Question: What is the number of red dots?
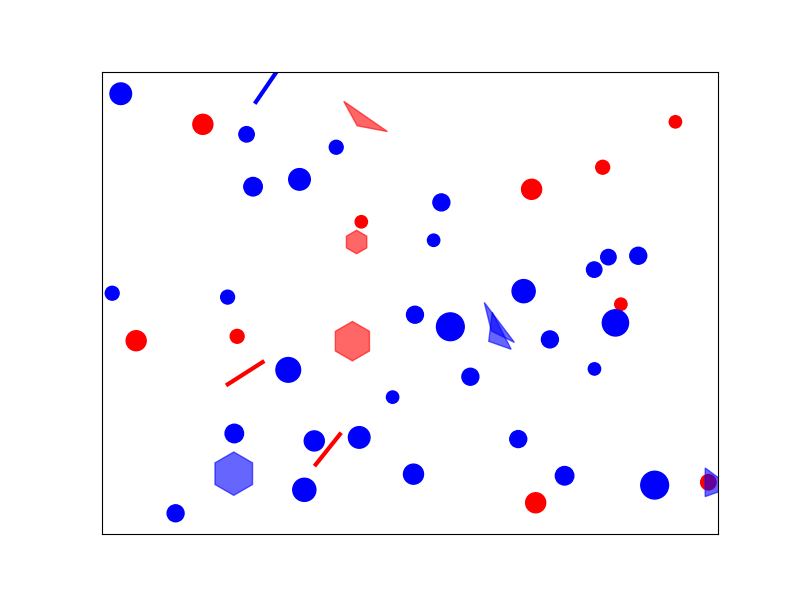
Answer: 10